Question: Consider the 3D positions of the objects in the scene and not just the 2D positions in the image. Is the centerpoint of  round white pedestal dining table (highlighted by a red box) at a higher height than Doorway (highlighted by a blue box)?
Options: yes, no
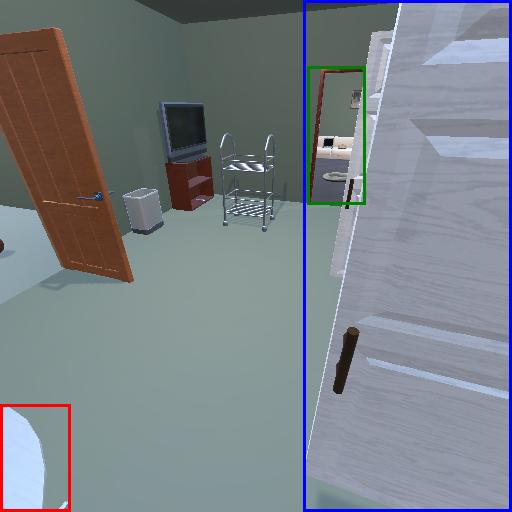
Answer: yes